Interaction volume radius: 10 \u00c5
Interaction volume height: 10 \u00c5
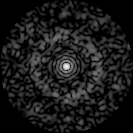
Disorder parameter: 0.7805